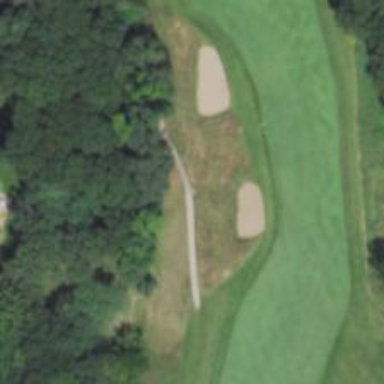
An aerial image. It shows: Path for both roads and golfers.